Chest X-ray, PA view. Patient: 32 years old, sex M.
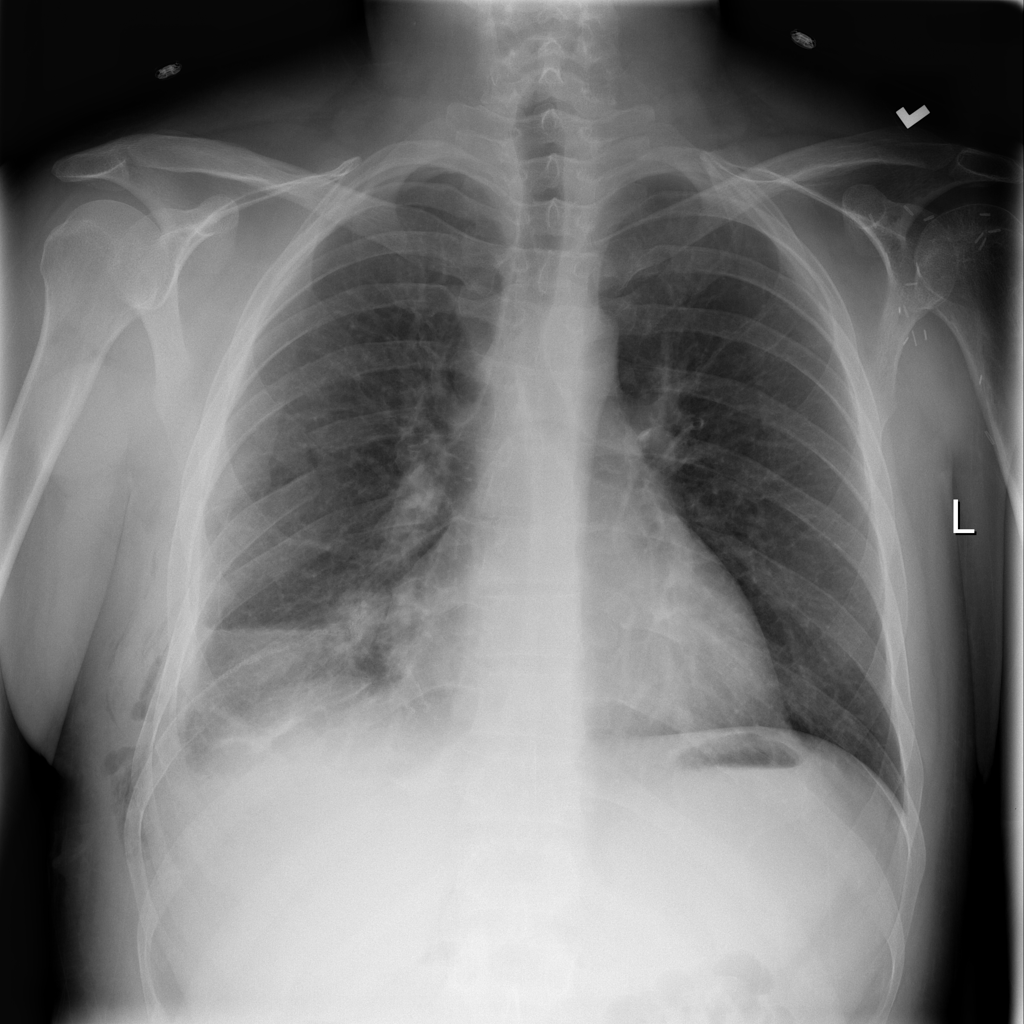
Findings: Effusion, Emphysema, Infiltration, Pneumothorax